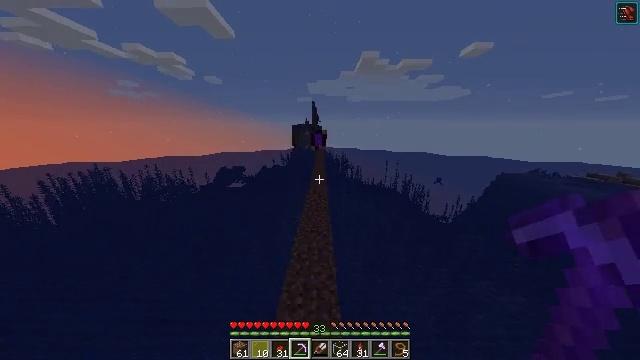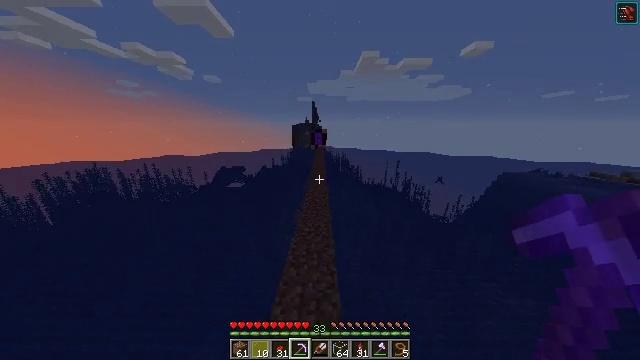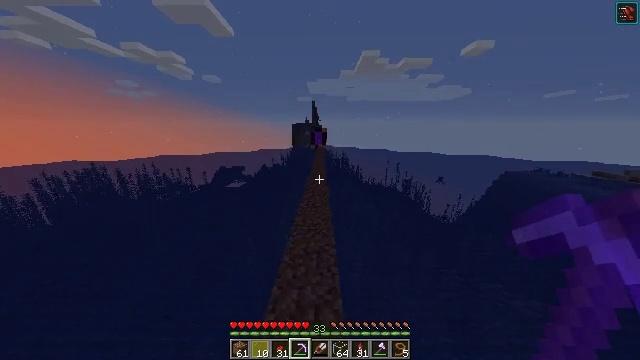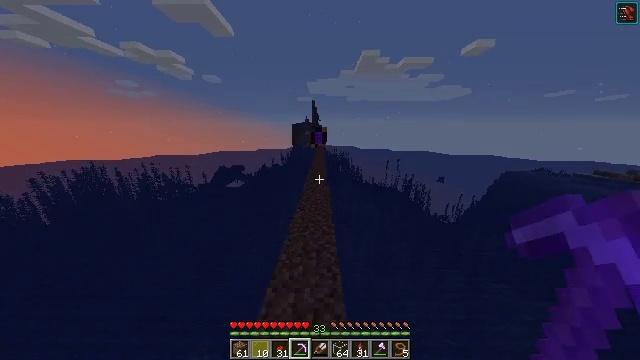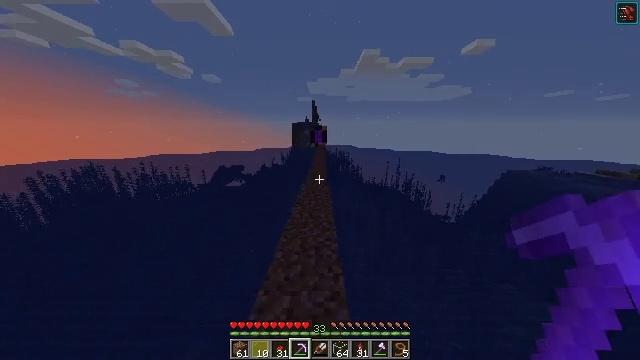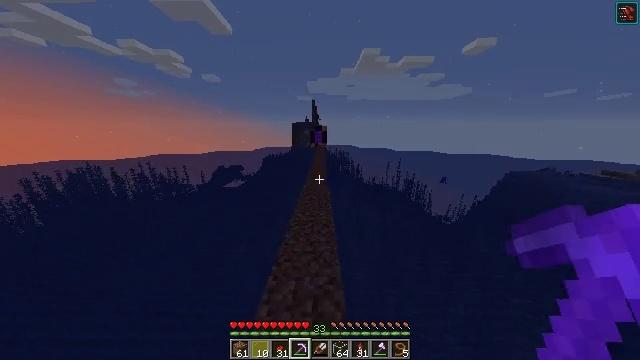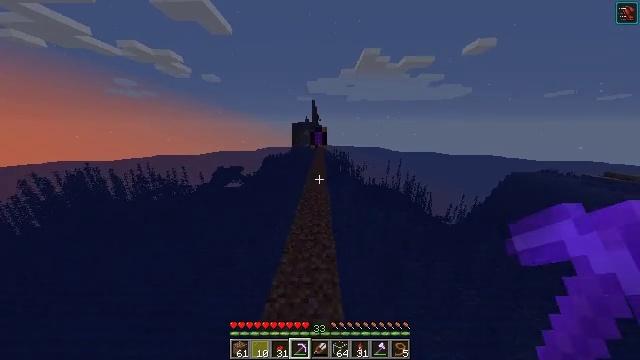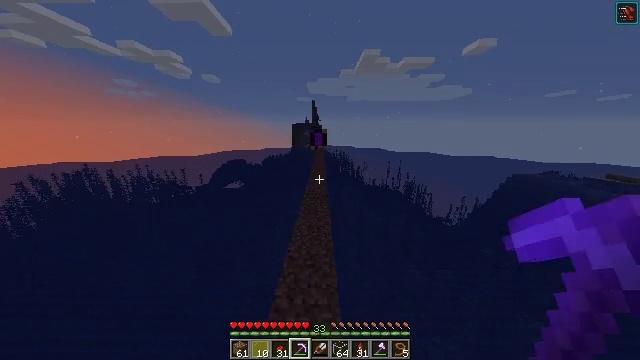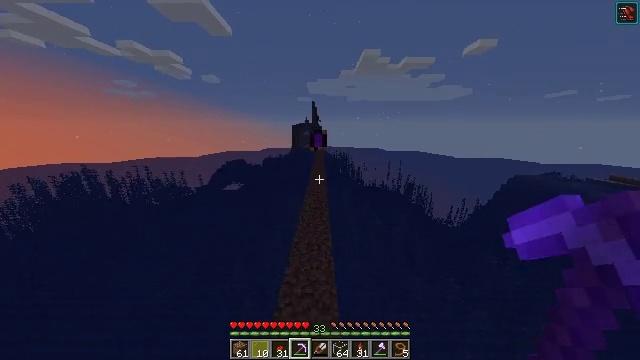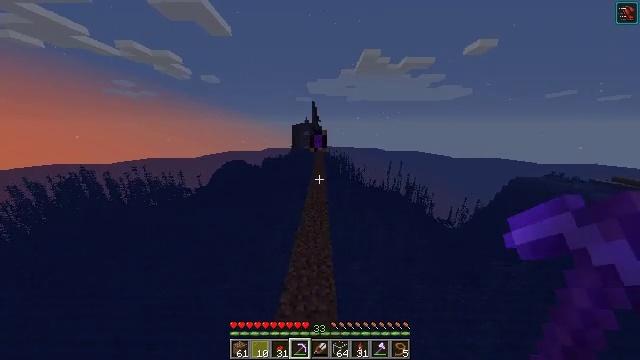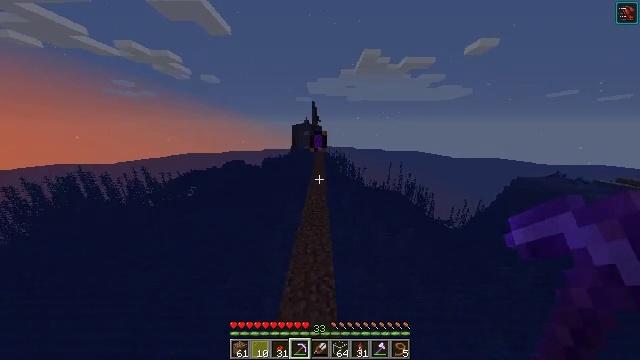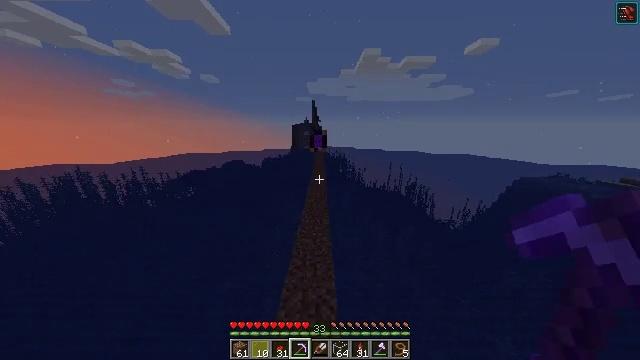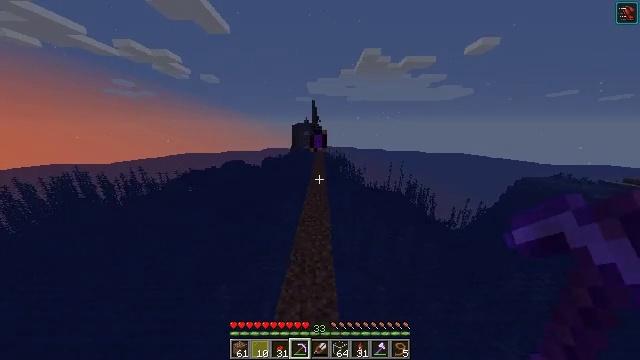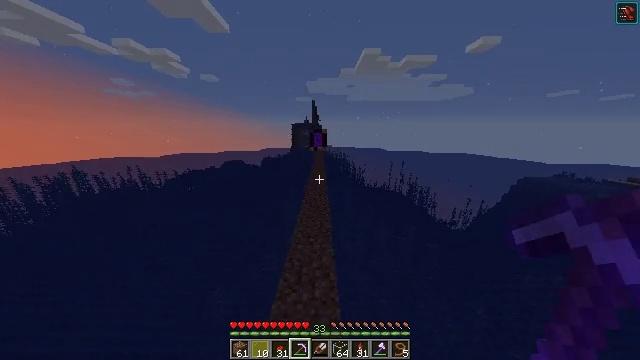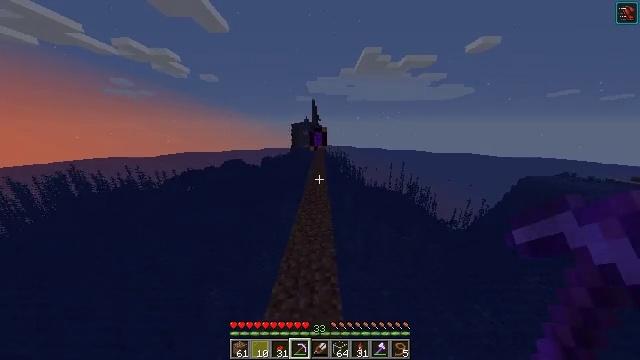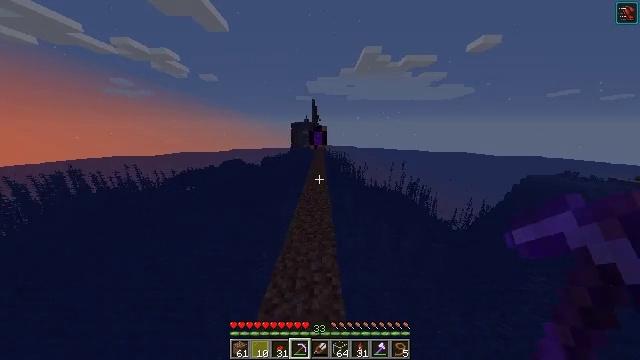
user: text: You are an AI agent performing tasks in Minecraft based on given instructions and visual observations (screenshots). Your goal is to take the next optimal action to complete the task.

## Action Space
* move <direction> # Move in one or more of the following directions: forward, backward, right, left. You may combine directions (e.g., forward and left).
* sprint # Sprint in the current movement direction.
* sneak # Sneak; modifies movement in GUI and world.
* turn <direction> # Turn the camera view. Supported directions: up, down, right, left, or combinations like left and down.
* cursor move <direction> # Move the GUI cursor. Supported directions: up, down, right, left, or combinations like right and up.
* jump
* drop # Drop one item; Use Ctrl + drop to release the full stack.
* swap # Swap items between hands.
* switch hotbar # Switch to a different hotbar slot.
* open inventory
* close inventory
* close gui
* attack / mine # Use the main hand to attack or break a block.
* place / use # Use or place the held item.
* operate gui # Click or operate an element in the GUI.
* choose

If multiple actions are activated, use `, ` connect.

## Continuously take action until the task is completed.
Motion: motion action
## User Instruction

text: Craft a honeycomb block.
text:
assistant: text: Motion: move forward, jump
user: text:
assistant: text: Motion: move forward, jump
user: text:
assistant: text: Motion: move forward, jump
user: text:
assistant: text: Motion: move forward, jump
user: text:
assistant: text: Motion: move forward, jump
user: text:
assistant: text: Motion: move forward, jump
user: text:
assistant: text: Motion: move forward, jump
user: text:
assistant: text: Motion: move forward, jump
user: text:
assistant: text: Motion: move forward, jump
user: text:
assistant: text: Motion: move forward, jump
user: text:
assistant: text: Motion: move forward, jump
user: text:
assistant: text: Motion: move forward, jump
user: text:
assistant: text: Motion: move forward, jump
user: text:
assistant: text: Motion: move forward, jump
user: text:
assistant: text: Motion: move forward, jump
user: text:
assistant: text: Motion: move forward, jump
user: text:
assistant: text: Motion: move forward, jump
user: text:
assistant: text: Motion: move forward, jump
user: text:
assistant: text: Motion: move forward, jump
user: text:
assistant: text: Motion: move forward, jump
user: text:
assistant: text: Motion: move forward, jump
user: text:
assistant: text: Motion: move forward, jump
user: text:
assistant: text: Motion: move forward, jump
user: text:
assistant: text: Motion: move forward, jump
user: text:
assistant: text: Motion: move forward, jump
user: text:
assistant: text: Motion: move forward, jump
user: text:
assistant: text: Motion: move forward, jump
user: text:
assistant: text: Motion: move forward, jump
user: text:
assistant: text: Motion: move forward, jump
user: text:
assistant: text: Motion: move forward, jump